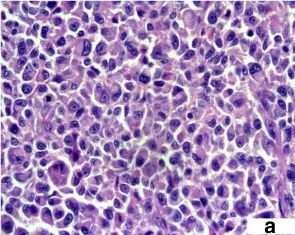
A: Three multinuclear giant cells surrounded by neoplastic mononuclear cells (Hematoxylin Eosin 40 x).
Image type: pathology (h&e)